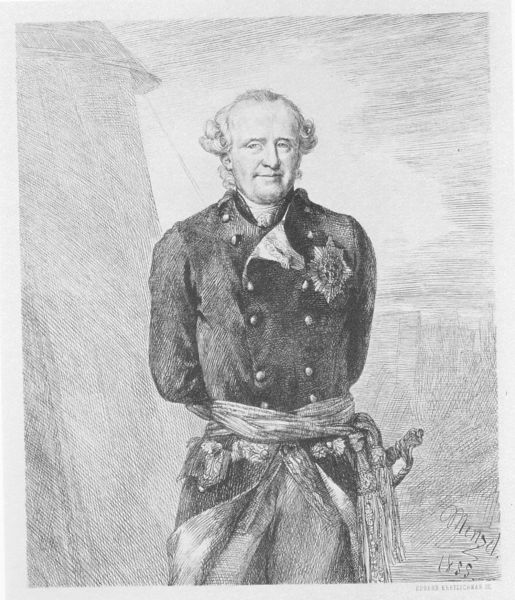
Titel: Herzog Ferdinand von Braunschweig-Wolfenbüttel, preußischer Generalfeldmarschall
Künstler: Adolph Menzel
Standort: Berlin
Institution: Kupferstichkabinett
Schlagwörter: himmel, kampf, kopf, mann, schatten, weiß, brust, frankreich, frisur, grau, haar, hell, hintergrund, mund, nase, rücken, schwarz, skizze, stirn, zeichnung, blick, gürtel, haus, schal, tuch, wolke, rock, schleife, alt, anzug, hose, jacke, wand, arm, arme, augen, band, barock, bluse, gesicht, kleidung, kragen, mensch, bildnis, hals, hände, portrait, porträt, signatur, feld, hütte, haare, halbfigur, mantel, realismus, standfigur, stehend, en face, england, frontal, kinn, knopf, kontrast, locke, locken, rokoko, turm, perücke, schärpe, lächeln, schiff, alter mann, beobachten, studie, fahne, grafik, graphik, nebel, signiert, amerika, ausdruck, rang, krieg, schlacht, lanze, frack, karikatur, ernst, streng, glatze, menzel, kordel, quaste, knöpfe, gehrock, kniestück, knopfleiste, revers, jacket, lächelnd, freude, foto, griff, wei, lachen, tusche, offen, stolz, helligkeit, kreuz, orientalisch, stern, links, kohle, seil, signum, druck, druckgraphik, lithographie, schwarz-weiss, schraffur, radierung, schrafur, stich, bewaffnet, militär, polizist, schwert, säbel, uniform, waffen, soldat, waffe, zirkus, bismarck, schraffiert, bleistift, napoleon, abzeichen, degen, medallien, offizier, orden, scherpe, uniformrock, tasche, ritter, armee, heer, sieg, sonnig, graphisch, kohlezeichnung, bleistiftzeichnung, darsteller, grinsen, wappen, besuch, verschränkt, selbstportrait, nimbus, portät, zahl, zeichnen, gewehr, lässig, hüfte, kavallerie, stark, gesichtsausdruck, dolch, zentral, general, knopfreihe, binde, repräsentation, ehre, garde, historismus, feldherr, knopfleisten, naturalistisch, adliger, gurt, locker, adolph, medaille, sebel, freundlich, admiral, geöffnet, künstlerportrait, marine, goethe, emblem, kupferstich, graustufen, indien, leo, gezeichnet, jefferson, preußen, englisch, graf, kolonialismus, kürassier, schlachtfeld, würde, zelt, bund, major, oberst, lager, garu, kaltnadel, perrücke, graphit, oel, schausteller, mächtig, offener kragen, ruhepause, milität, zufrieden, monochromer hintergrund, dompteur, gürel, rococo, schmunzeln, verschränkte arme, patriot, wissend, auszeichnung, staatsmann, führer, orgen, feldlager, respekt, gravure, marschall, abzeichnen, washington, univorm, mantelkragen, wieso, leutnant, mozartlocken, unifrom, lockere haltung, chiaro scuro, lässigkeit, zeltplane, abzeichnung, schwertknauf, verknotet, munda, umgeschlagen, zweireihig, stram, napolion, ole, strichführung, arme hinter dem rücken, arme im rücken, aufgeknöpfte jacke, bdeutend, brite, changierender hintergrund, dunkle jcke, dunkler rock, eher, elo, eol, geöffneter kragen, halbperson, hardenberg, helligkeit7, hände auf dem rücken, hände hinten, hände hinter dem rücken, karikaturhaft, konkorde, lafayette, loe, militär perücke gürtel, oleole, revres, royals, sabel, scraffur, selbstblildnis, stichwaffe, süffisant, verschmitz, xixe, äler, 1888, kopr, 1855, unabhängigkeitskrieg, declaration  of reights, loscken